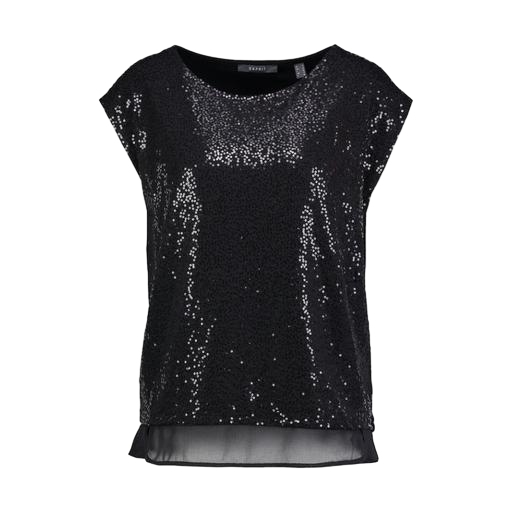
black cap-sleeve mesh-panel sequin top, short-sleeve top only macy, black sequin-embellished blouse, white background